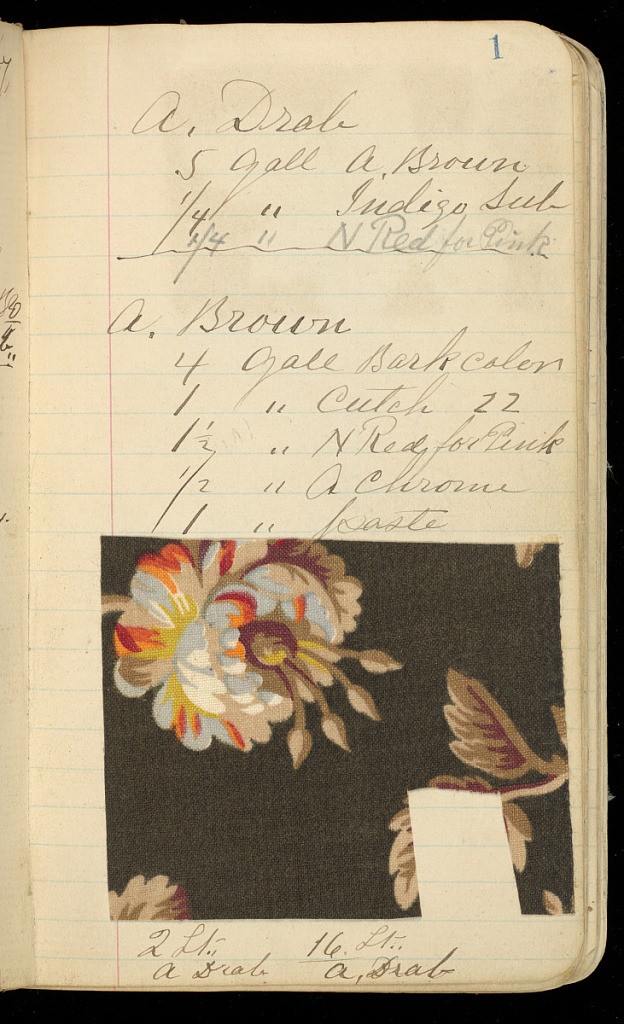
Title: Sample book
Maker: Cocheco Print Works, Dover, NH, USA
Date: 1886–88
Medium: leather, paper, cotton
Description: Leather bound notebook with handwritten formulas for dyestuffs to be used for printing textiles. Half of book not used.